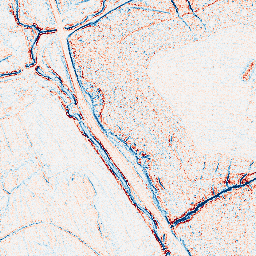
Category: edge_preserving
Decomposition family: anisotropic_diffusion
Decomposition parameters: iterations: 5
kappa: 30
gamma: 0.05
Upsampling method: sinc_hamming
Upsampling parameters: scale: 8
kernel_size: 16
Upsampling scale: 8